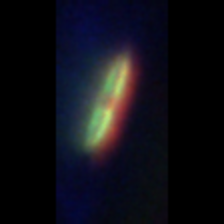
Taxon: Pennate
Group: Diatoms